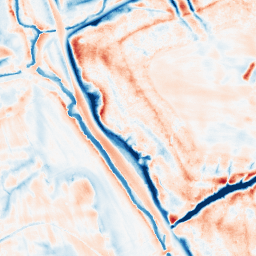
Category: trend_removal
Decomposition family: local_polynomial
Decomposition parameters: window_size: 21
degree: 1
Upsampling method: bicubic_16x
Upsampling parameters: scale: 16
Upsampling scale: 16